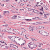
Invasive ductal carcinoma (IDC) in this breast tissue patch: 1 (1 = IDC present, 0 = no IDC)